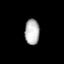
Tissue: prostate
Cell type: T cells
Senescence score: 0.3188
Nuclear area (px): 366
Mean DAPI intensity: 182.825